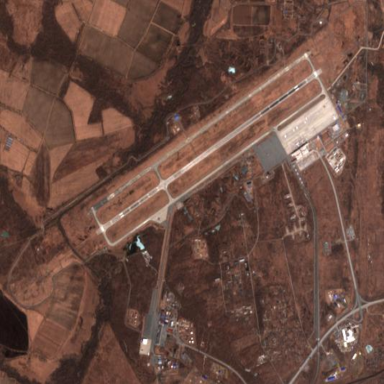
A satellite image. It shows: International aerodrome airport.